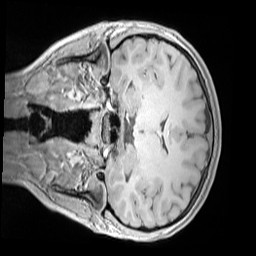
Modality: MP2RAGE
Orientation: coronal
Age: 11
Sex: female
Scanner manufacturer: siemens
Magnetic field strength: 3 T
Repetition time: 4 s
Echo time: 0.00303 s